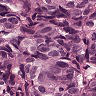
Metastatic tissue present: yes